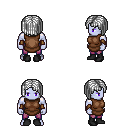
a pixel art fantasy rpg character, male body template, dark elf, purple skin, brown tunic, magenta pants, white pageboy hairstyle, cloth bracers, black shoes, four views (front, back, left, right), 2x2 character sprite sheet, small pixel art, hard edges, no anti-aliasing